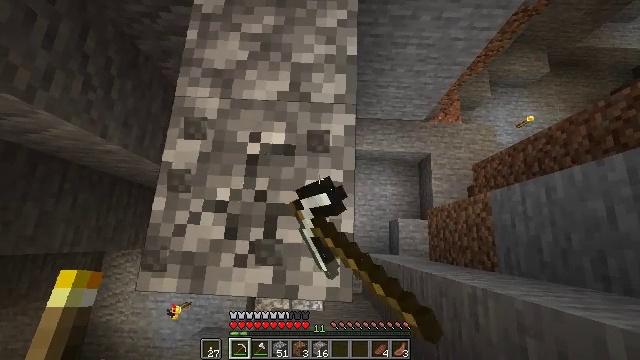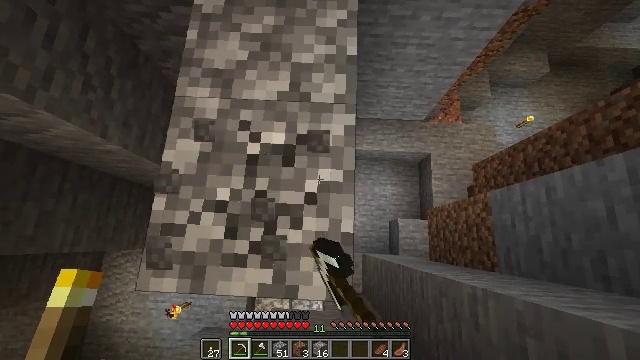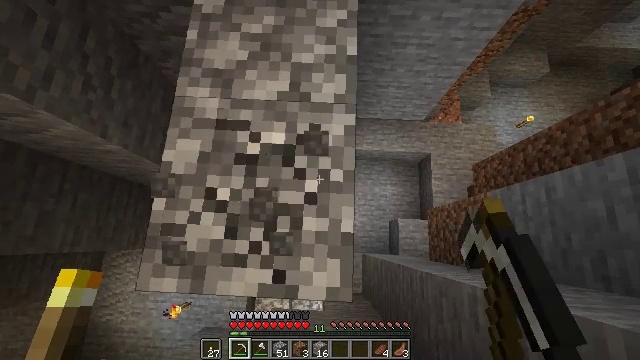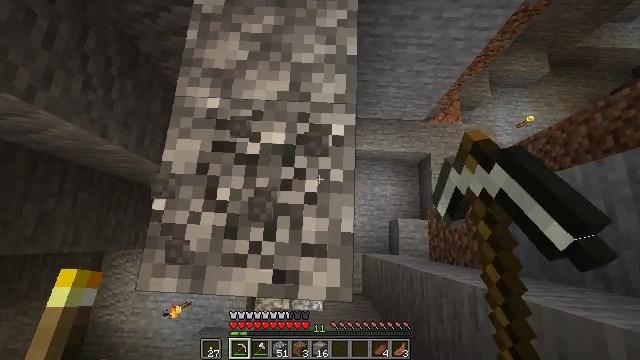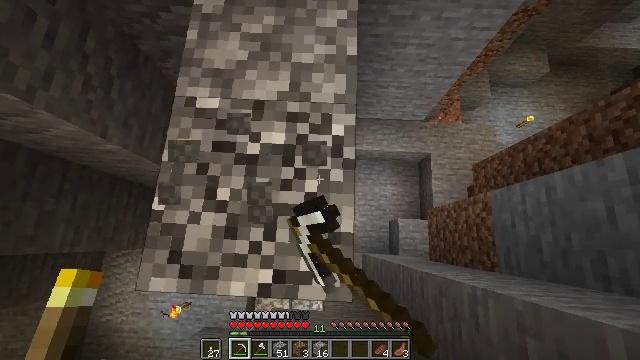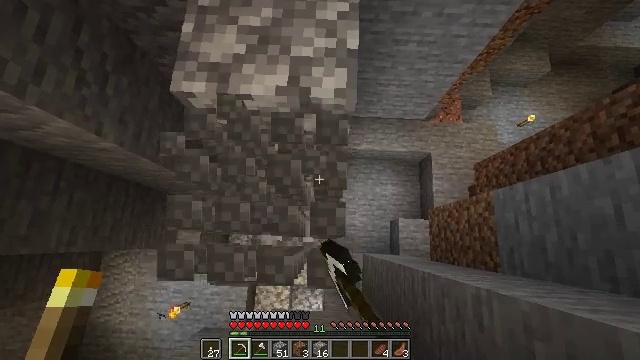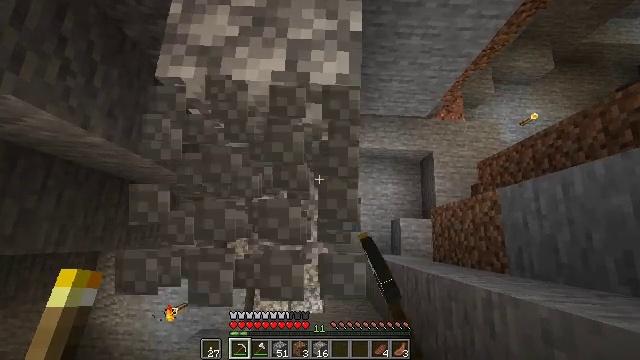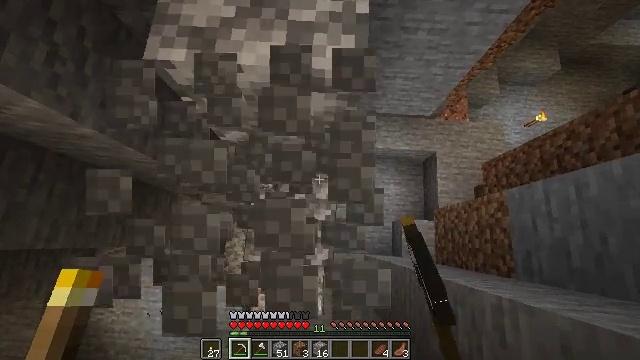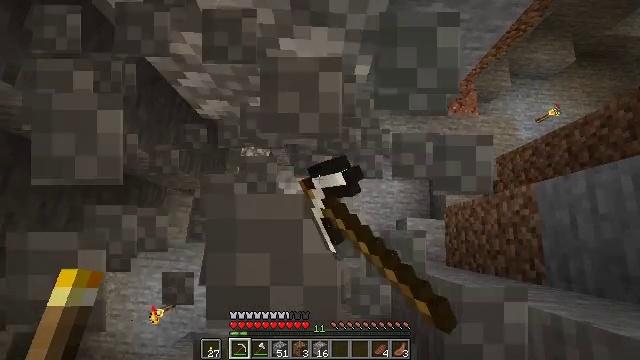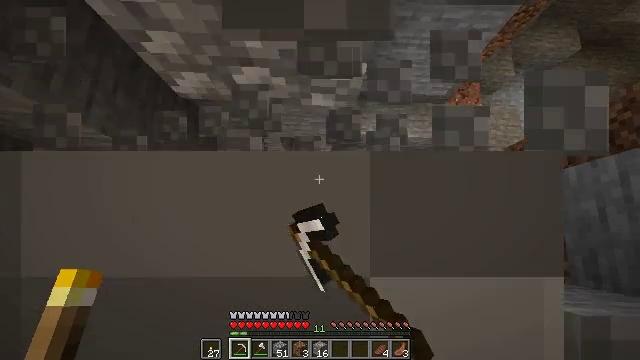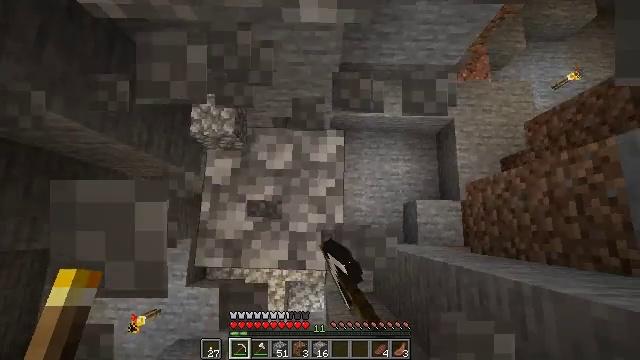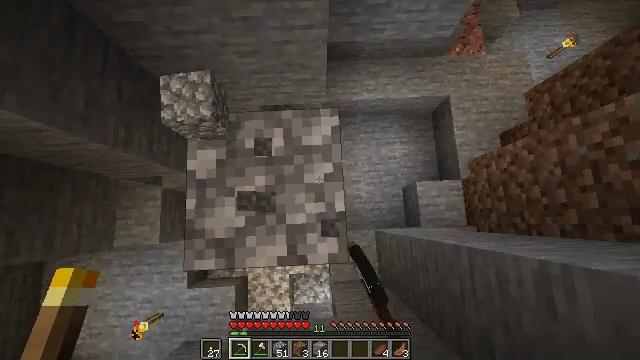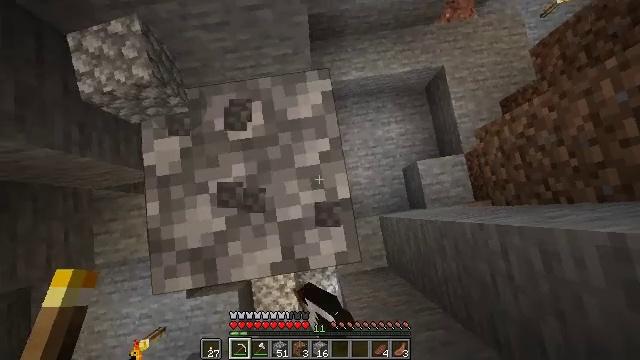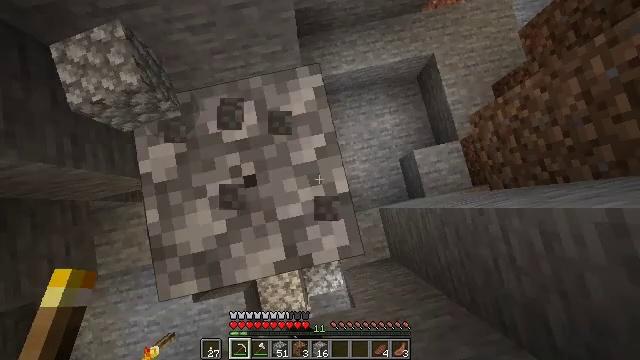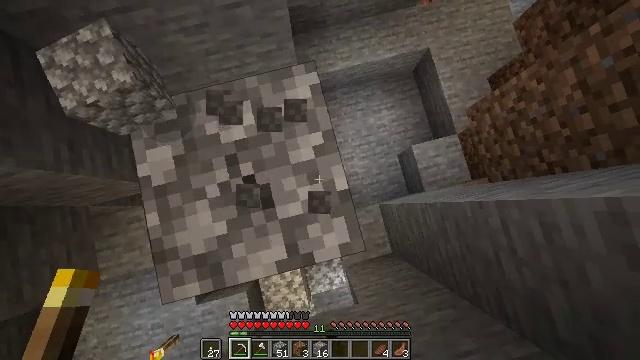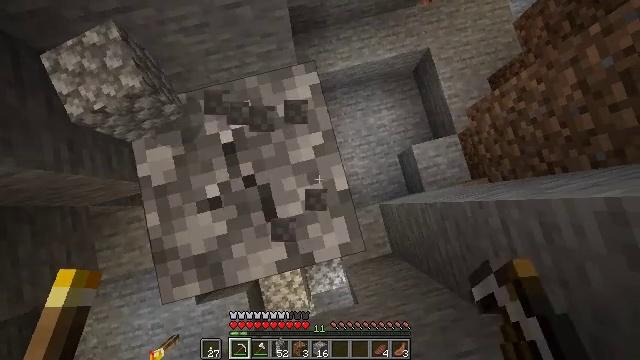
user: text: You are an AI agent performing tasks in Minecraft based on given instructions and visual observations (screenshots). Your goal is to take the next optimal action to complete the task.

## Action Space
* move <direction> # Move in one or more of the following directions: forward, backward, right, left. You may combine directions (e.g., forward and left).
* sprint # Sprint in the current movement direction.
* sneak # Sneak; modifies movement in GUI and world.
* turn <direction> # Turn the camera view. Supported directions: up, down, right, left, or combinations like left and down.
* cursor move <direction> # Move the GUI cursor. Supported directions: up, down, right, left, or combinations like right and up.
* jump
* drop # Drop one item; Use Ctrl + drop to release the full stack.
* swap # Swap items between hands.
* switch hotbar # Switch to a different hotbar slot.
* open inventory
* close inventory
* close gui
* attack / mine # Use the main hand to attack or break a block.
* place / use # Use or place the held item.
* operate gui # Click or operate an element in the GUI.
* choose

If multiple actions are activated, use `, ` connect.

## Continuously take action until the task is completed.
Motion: motion action
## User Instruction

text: Mine cobblestone underground.
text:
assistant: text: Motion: sneak, attack / mine
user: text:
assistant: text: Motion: sneak, attack / mine
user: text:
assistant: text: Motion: sneak, attack / mine
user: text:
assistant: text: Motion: sneak, attack / mine
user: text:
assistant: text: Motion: sneak, attack / mine
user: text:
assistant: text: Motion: sneak, attack / mine
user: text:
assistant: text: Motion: sneak, attack / mine
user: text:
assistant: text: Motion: sneak, attack / mine
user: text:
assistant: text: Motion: sneak, attack / mine
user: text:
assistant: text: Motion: sneak, turn right and down, attack / mine
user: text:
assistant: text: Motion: sneak, turn right and down, attack / mine
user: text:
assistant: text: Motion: sneak, turn right and down, attack / mine
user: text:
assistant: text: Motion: sneak, turn right, attack / mine
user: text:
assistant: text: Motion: sneak, turn right, attack / mine
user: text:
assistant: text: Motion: sneak, attack / mine
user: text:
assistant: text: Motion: sneak, attack / mine
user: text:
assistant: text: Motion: sneak, attack / mine
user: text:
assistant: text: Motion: sneak, attack / mine
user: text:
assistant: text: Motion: sneak, attack / mine
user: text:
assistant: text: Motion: sneak, attack / mine
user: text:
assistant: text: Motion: sneak, attack / mine
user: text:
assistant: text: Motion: sneak, attack / mine
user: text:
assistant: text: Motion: sneak, attack / mine
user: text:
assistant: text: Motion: sneak, attack / mine
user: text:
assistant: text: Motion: sneak, attack / mine
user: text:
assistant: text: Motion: sneak, attack / mine
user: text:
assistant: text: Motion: sneak, attack / mine
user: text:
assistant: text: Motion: sneak, attack / mine
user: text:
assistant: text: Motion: sneak, attack / mine
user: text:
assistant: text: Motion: sneak, turn right, attack / mine